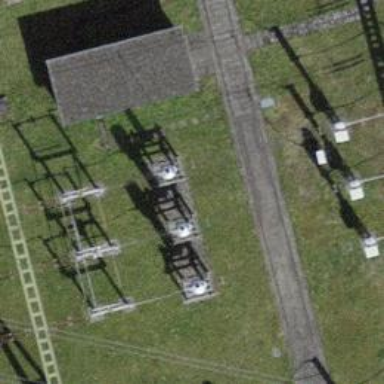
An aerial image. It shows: Switch for power supply.